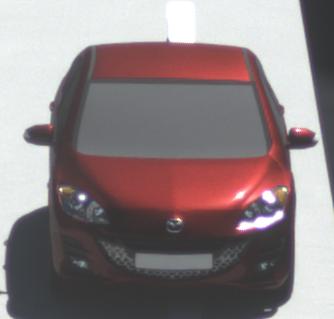
Make: Mazda
Model: 3 1.6
Detailed model: 3 (BL)
Model produced from: 2009/05
Model produced until: 2010/12
Doors: 5
Color: red
Road condition: dry road
Daytime: midday
Contrast: high contrast